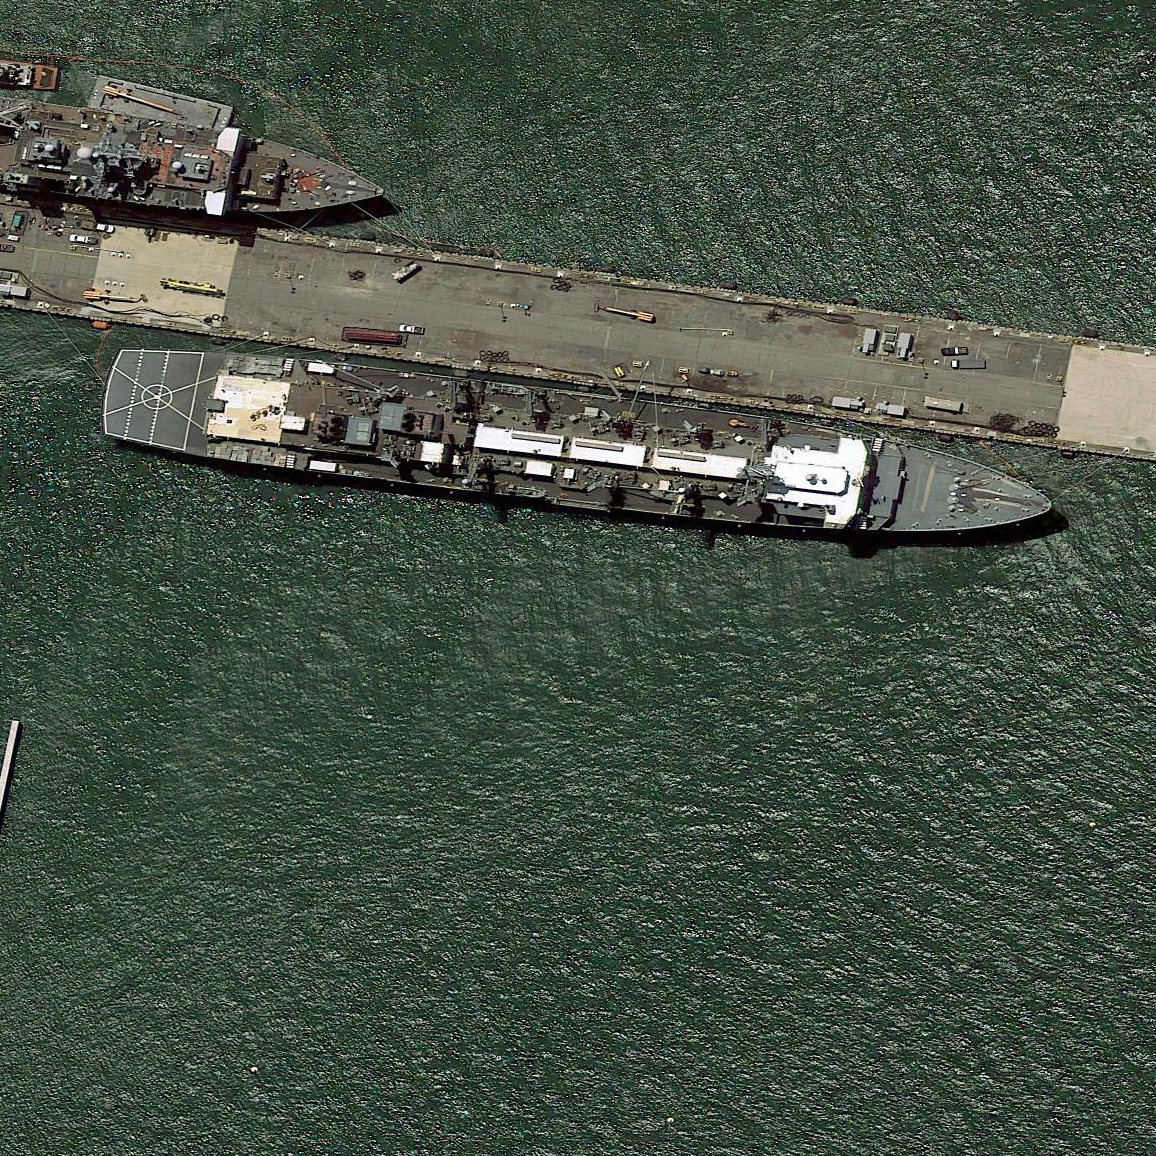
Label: Sacramento-class_support_ship